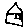
Label: house